Aerial crown-view tile of a tropical tree (Barro Colorado Island, Panama), acquired 20250414:
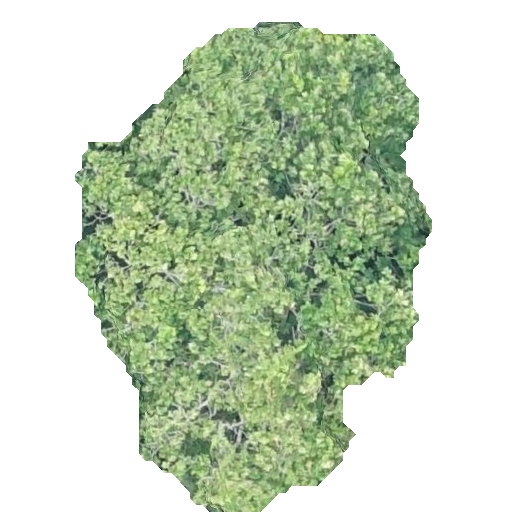
Species: Anacardium excelsum
GBIF accepted scientific name: Anacardium excelsum
Crown area: 185.218 m²